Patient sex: M
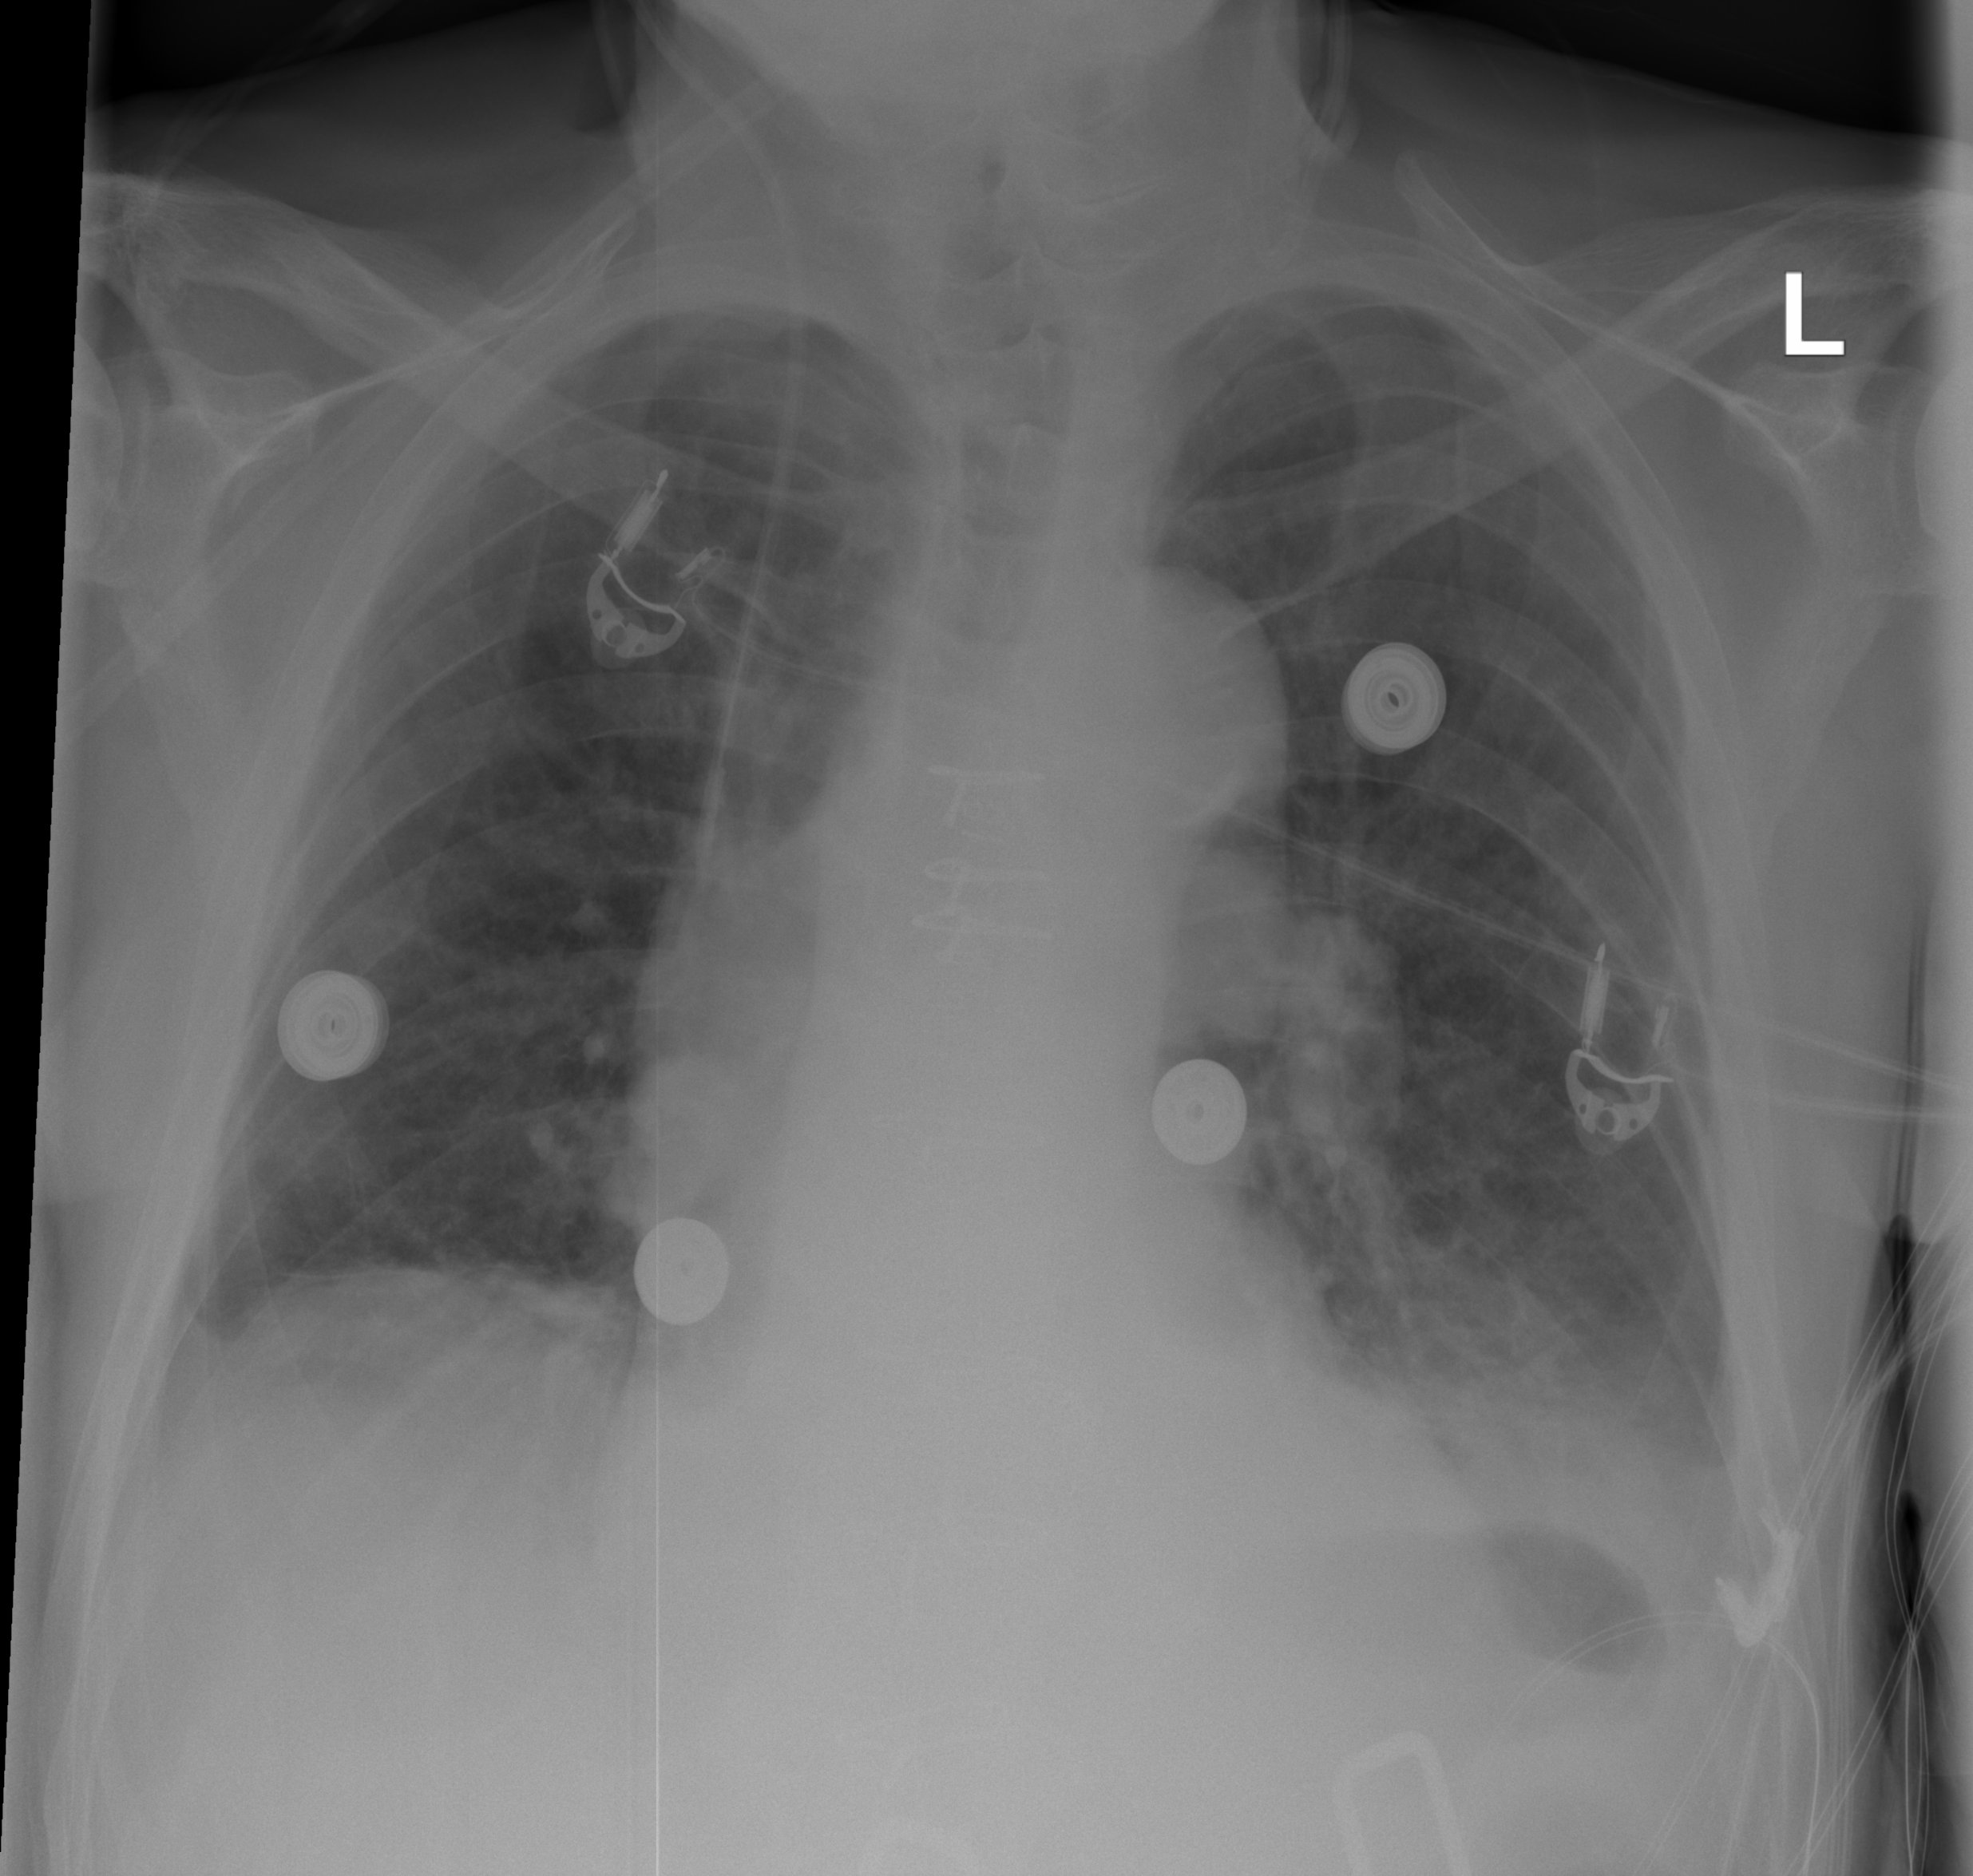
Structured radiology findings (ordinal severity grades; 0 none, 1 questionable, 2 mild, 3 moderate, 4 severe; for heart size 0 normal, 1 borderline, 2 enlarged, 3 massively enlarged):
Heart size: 1
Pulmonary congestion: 0
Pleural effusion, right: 2
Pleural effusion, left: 0
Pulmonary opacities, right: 0
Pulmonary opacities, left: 0
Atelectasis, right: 0
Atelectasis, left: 0